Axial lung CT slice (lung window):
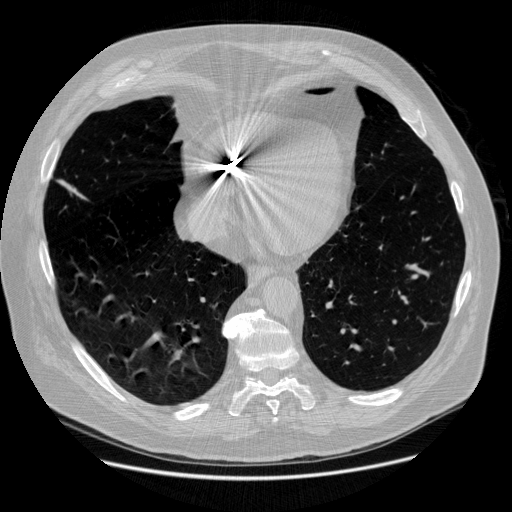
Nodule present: no